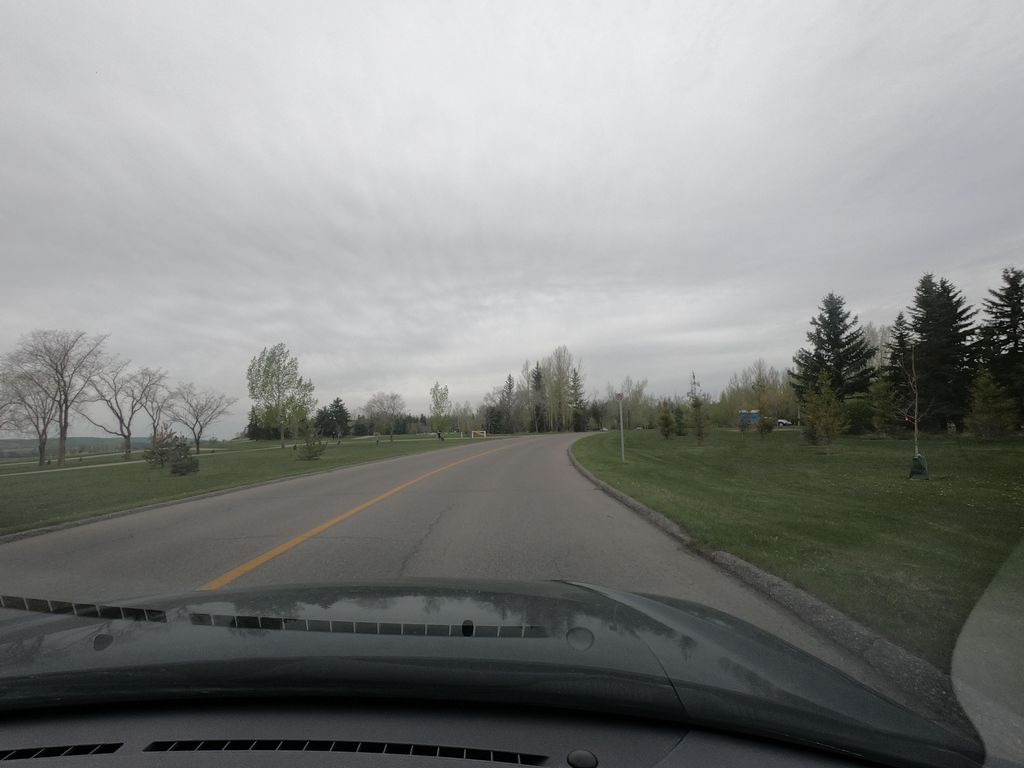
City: calgary